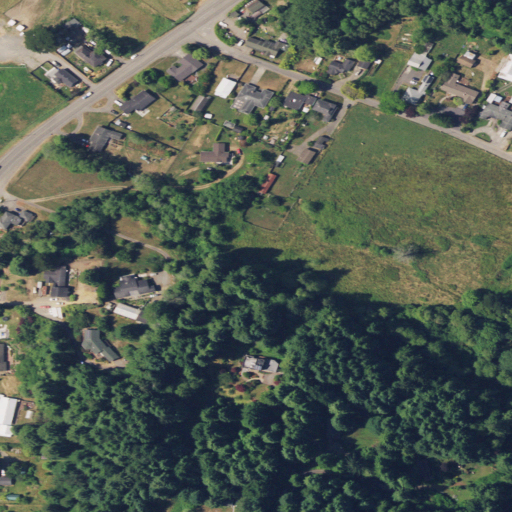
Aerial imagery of valley in California named Washington Gulch containing evergreen forest, pasture, low intensity development, herbaceous wetlands, open development, shrub, woody wetlands, and medium intensity development